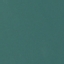
Label: SeaLake